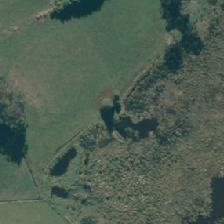
Land cover: herbaceous_freshwater_vege